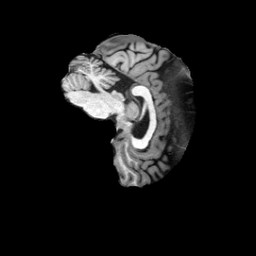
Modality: T1w
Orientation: sagittal
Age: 24
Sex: female
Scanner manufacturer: siemens
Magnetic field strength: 3 T
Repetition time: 2.5 s
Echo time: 0.00222 s